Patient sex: M
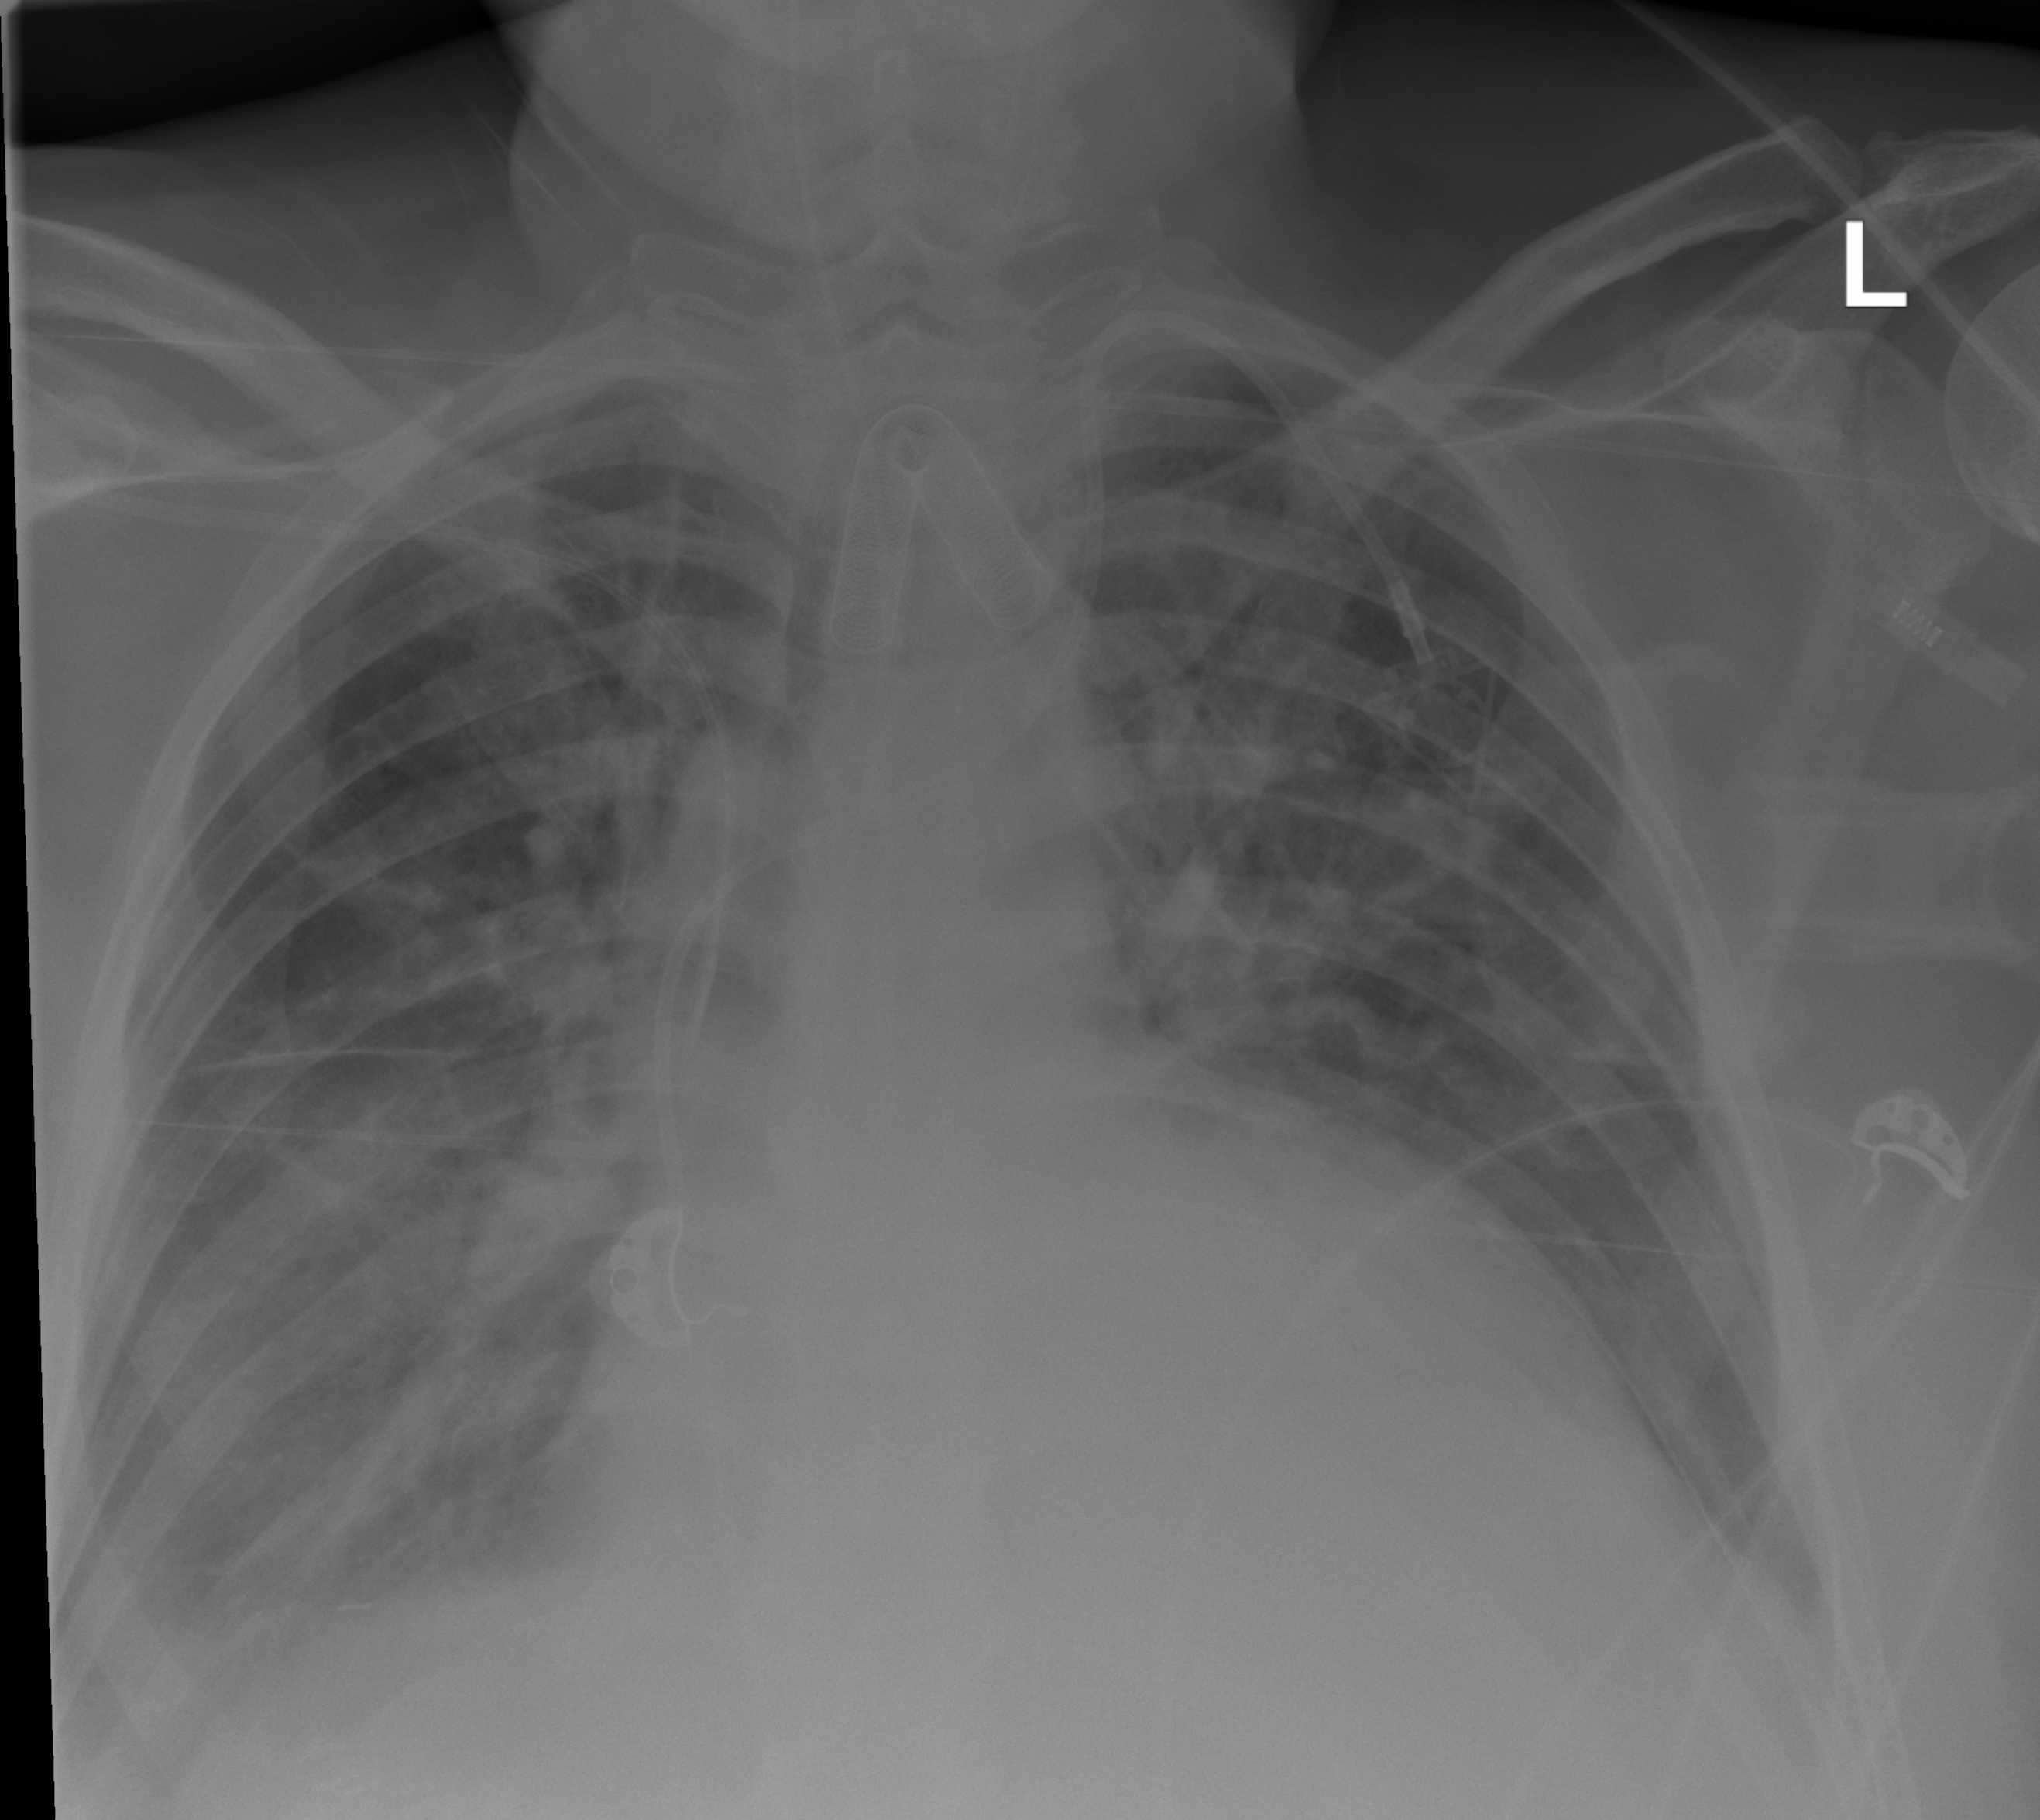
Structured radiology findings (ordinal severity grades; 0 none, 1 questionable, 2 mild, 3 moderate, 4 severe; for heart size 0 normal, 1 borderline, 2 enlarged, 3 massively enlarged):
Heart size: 2
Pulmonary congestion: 2
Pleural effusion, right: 3
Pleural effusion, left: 2
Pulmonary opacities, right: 2
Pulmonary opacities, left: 0
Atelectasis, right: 2
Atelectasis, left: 2